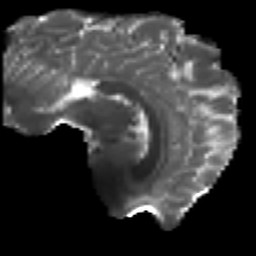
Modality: T2w
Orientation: sagittal
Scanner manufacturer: ge
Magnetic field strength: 3 T
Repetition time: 7.98 s
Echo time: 0.0701 s